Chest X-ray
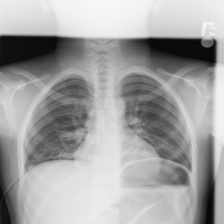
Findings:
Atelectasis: positive
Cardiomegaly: negative
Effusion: negative
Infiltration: negative
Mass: negative
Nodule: negative
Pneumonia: negative
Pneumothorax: negative
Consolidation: negative
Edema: negative
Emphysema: positive
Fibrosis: negative
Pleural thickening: negative
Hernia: negative